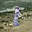
Label: 1